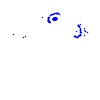
Particle: electron